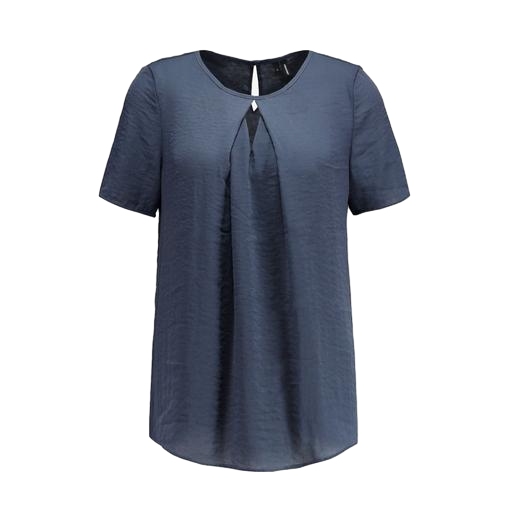
short-sleeve top only macy, blue short-sleeve top only macy, blue t-shirt only macy, white background